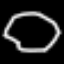
Label: octagon